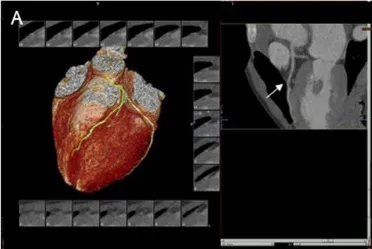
CT scan of coronary arteries and abdominal vessels. (A) Coronary artery stiffness, left coronary artery segmental stenosis.
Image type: radiology (ct)